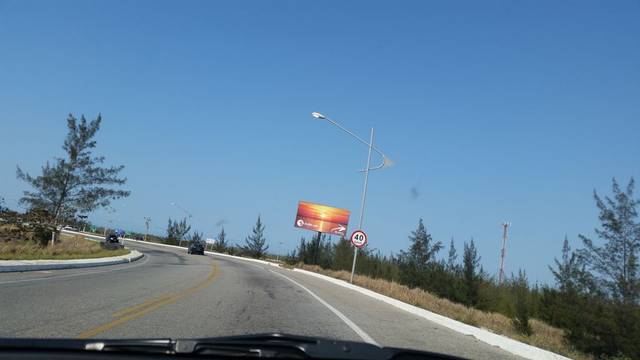
Region: Brazil
Coordinates: -22.946, -42.049